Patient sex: F
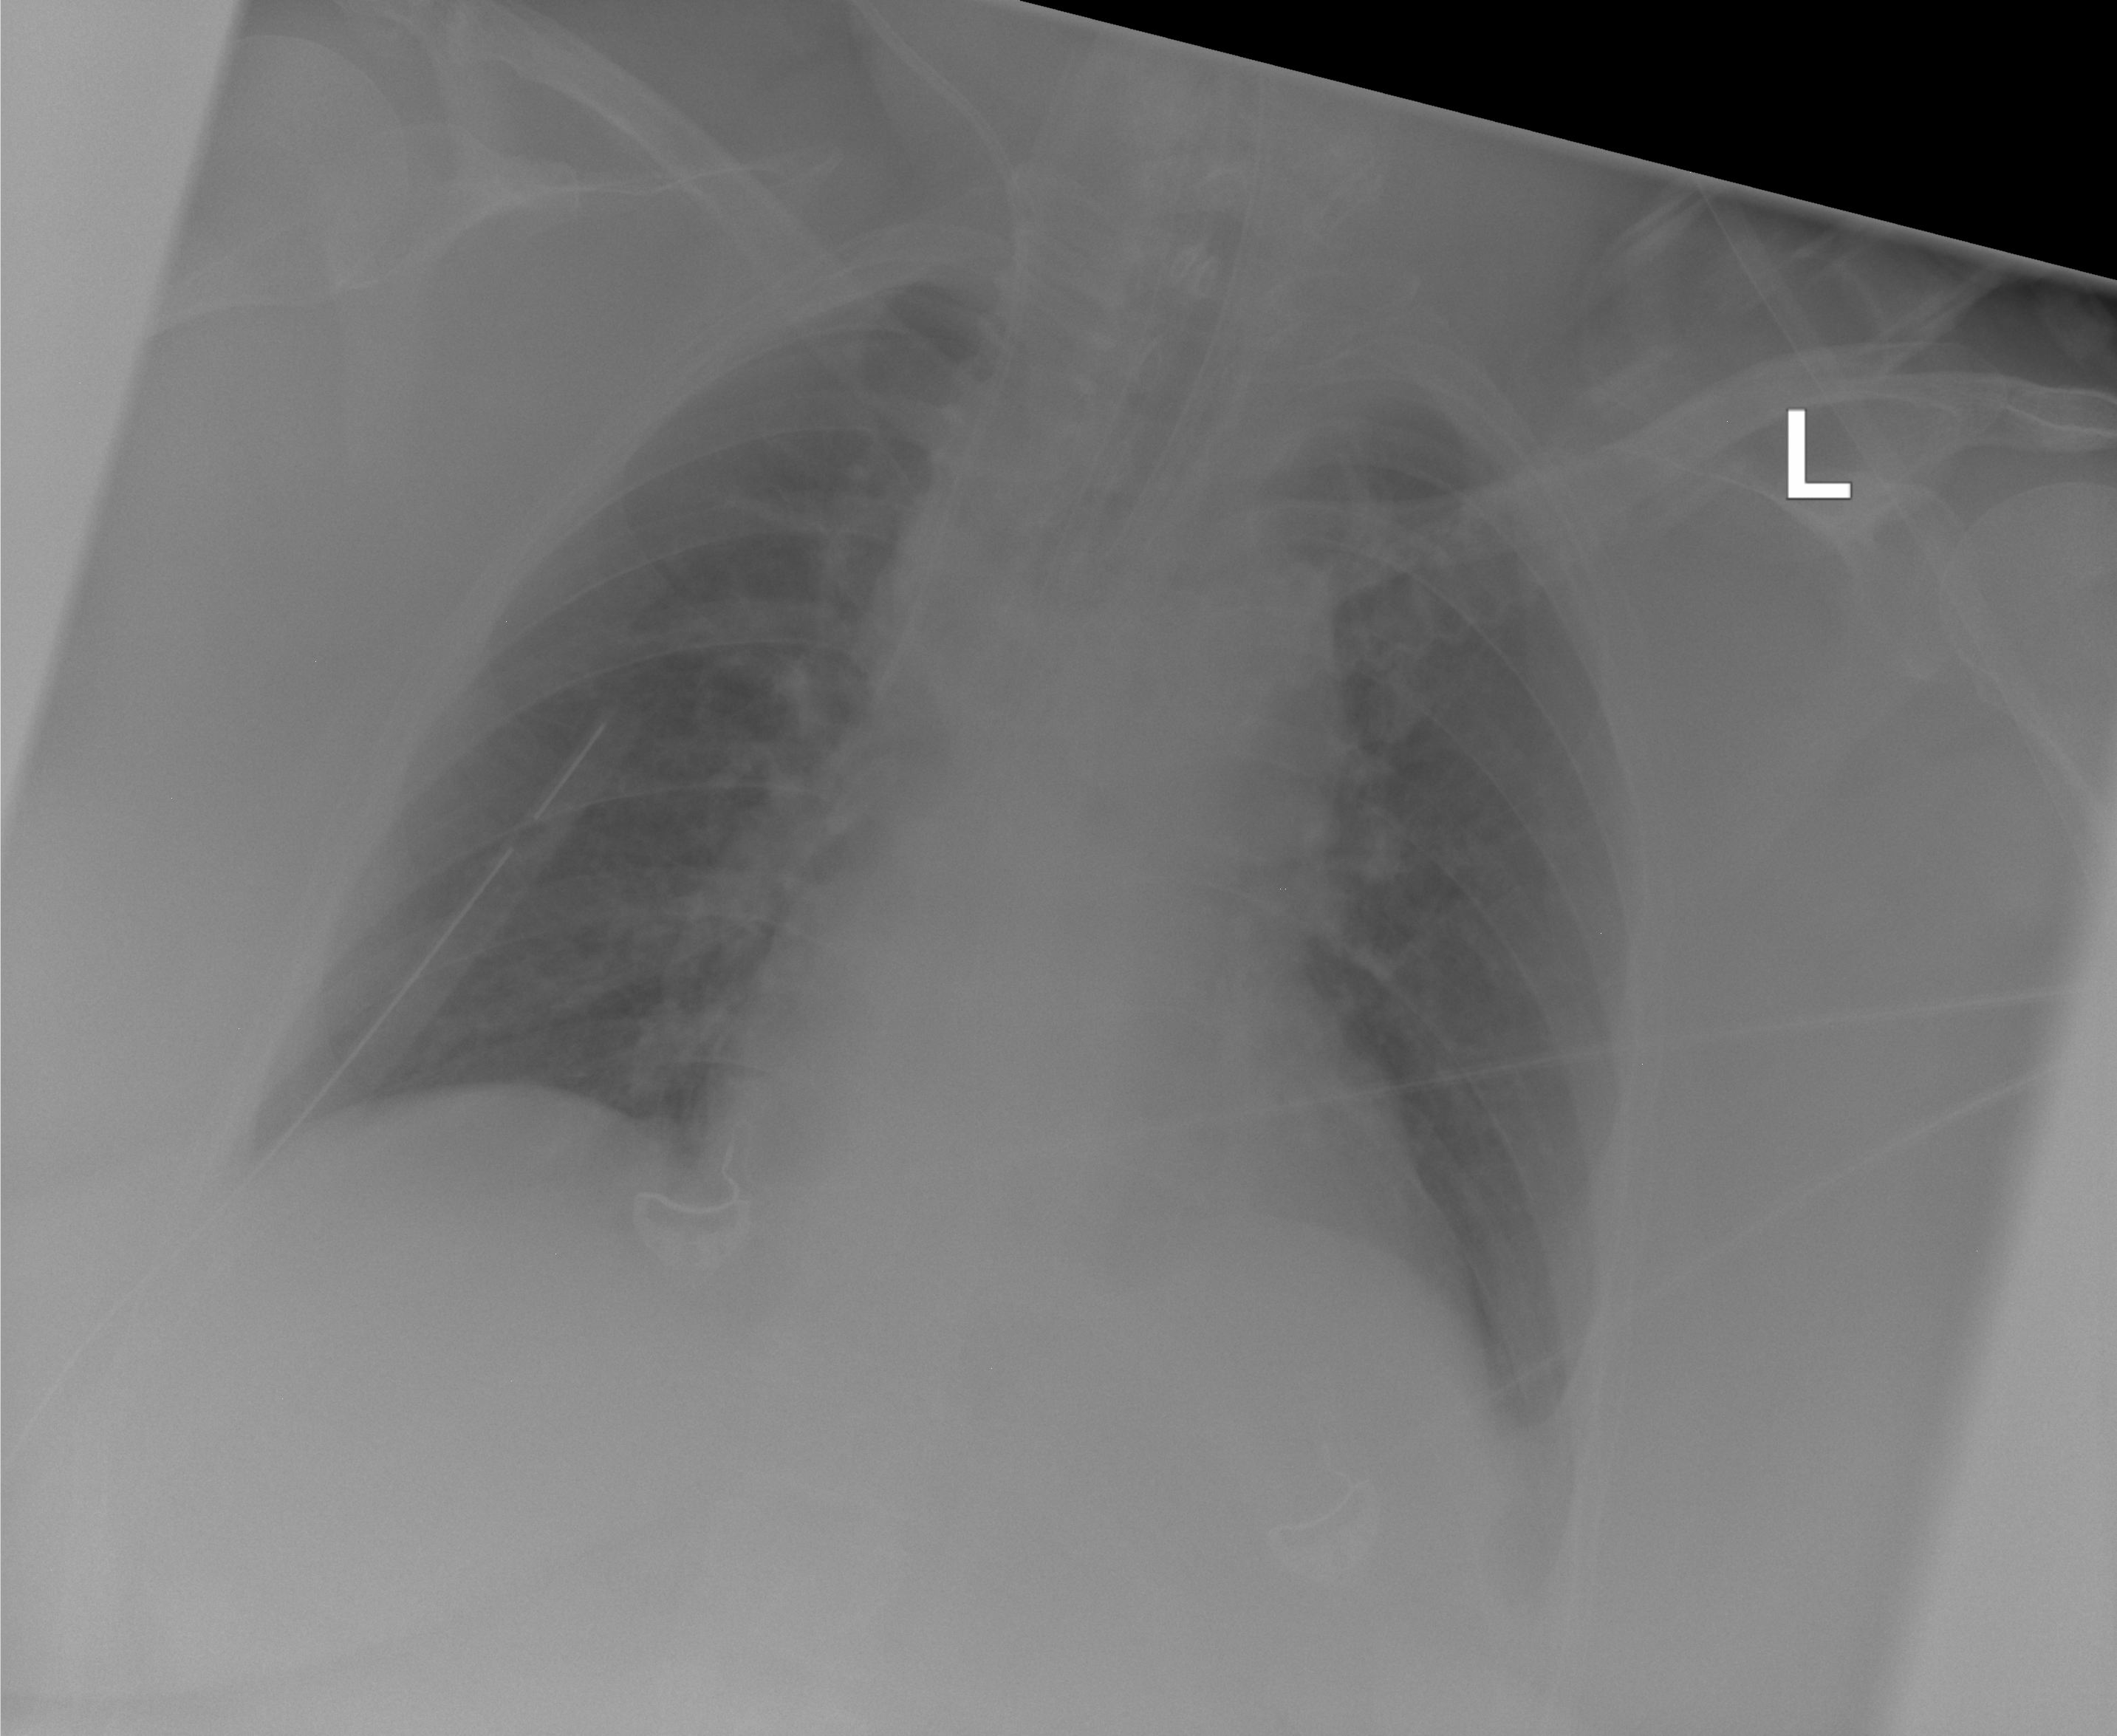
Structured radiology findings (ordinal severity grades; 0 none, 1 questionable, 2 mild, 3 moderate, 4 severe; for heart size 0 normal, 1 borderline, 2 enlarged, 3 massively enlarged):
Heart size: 0
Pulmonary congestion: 0
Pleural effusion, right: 0
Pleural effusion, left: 2
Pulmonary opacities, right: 0
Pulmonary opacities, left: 0
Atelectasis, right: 0
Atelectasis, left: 0